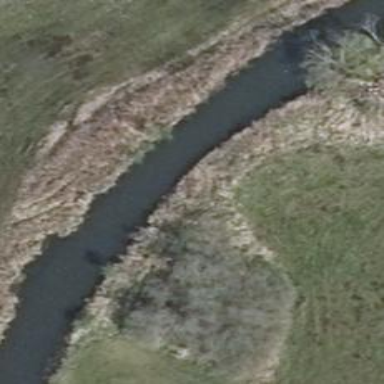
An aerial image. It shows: Reedbed in wetland area.